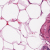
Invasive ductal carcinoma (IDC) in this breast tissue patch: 0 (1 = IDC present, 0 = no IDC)